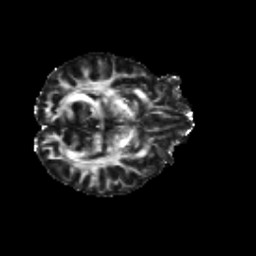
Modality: FA
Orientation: axial
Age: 22
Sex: female
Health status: healthy
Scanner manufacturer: siemens
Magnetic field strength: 3 T
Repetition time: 8.6 s
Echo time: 0.095 s